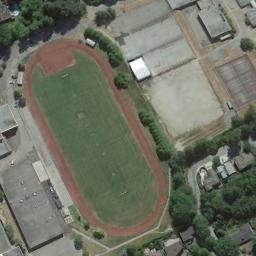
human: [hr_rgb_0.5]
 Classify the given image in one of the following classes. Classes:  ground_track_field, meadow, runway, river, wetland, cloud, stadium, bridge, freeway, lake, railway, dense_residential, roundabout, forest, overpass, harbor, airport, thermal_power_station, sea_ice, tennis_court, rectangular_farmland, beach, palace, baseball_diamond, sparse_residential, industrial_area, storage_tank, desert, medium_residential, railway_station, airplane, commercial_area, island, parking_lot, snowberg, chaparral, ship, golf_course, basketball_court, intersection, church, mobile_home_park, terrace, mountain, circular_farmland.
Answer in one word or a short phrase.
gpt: ground_track_field